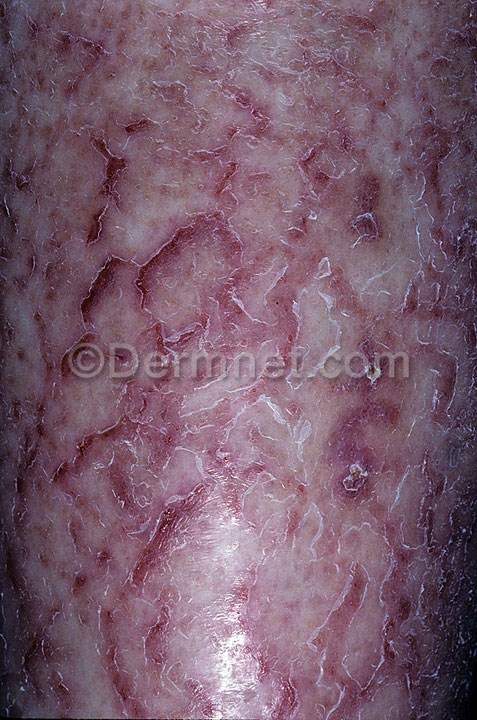
Disease: Eczema Photos